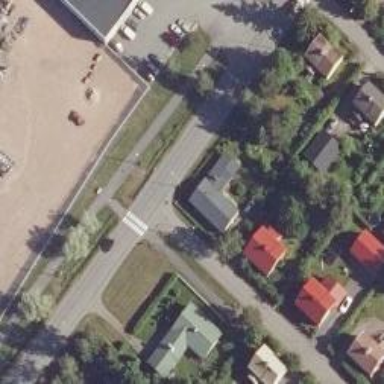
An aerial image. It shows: Road with "give way" sign.